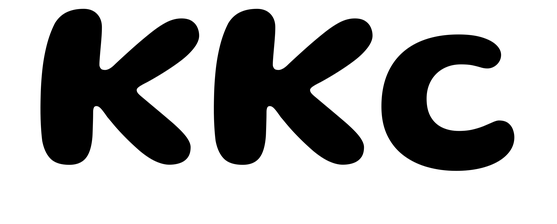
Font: Gluten_SemiBold